Interaction volume radius: 5 \u00c5
Interaction volume height: 20 \u00c5
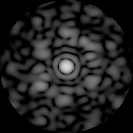
Disorder parameter: 0.693